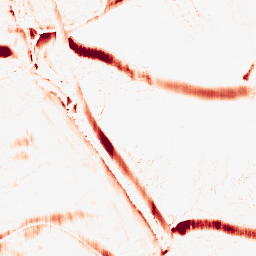
Category: morphological
Decomposition family: morphological_ellipse
Decomposition parameters: operation: opening
width: 20
height: 5
Upsampling method: lanczos
Upsampling parameters: scale: 8
Upsampling scale: 8